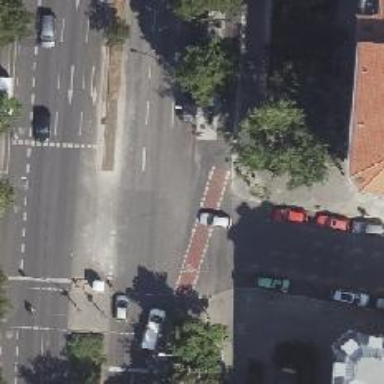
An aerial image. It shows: Unmarked crossing with left kerb extension.